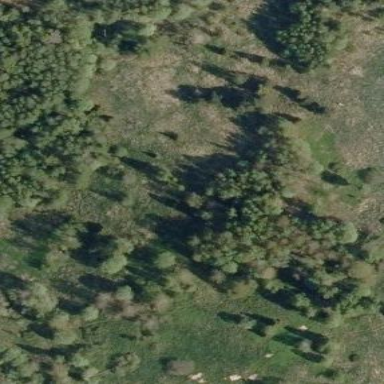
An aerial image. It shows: Mixed woodland area with variety of leaf types and cycles.